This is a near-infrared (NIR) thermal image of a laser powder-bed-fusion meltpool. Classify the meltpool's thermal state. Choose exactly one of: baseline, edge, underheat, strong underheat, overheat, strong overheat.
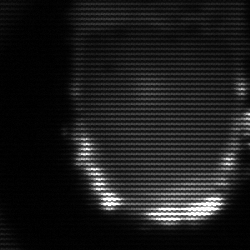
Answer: baseline